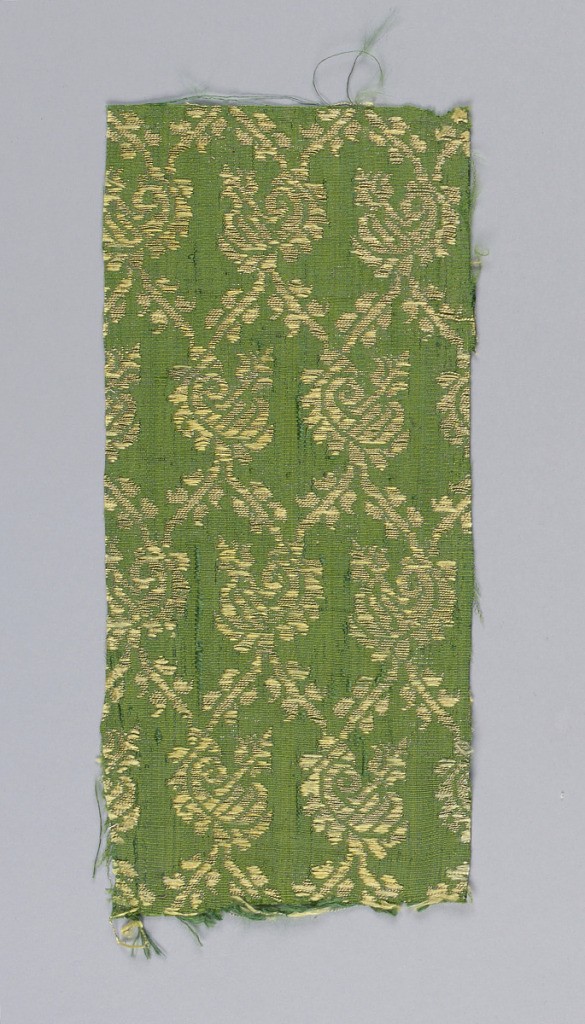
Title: Fragment
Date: late 16th–early 17th century
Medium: silk and metal
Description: Green silk brocaded in gold.